Interaction volume radius: 5 \u00c5
Interaction volume height: 30 \u00c5
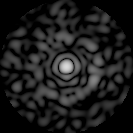
Disorder parameter: 0.8337